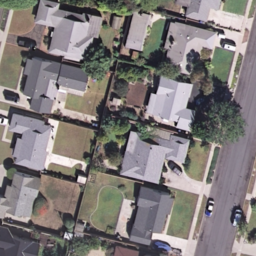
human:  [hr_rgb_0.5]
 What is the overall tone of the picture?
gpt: medium residential